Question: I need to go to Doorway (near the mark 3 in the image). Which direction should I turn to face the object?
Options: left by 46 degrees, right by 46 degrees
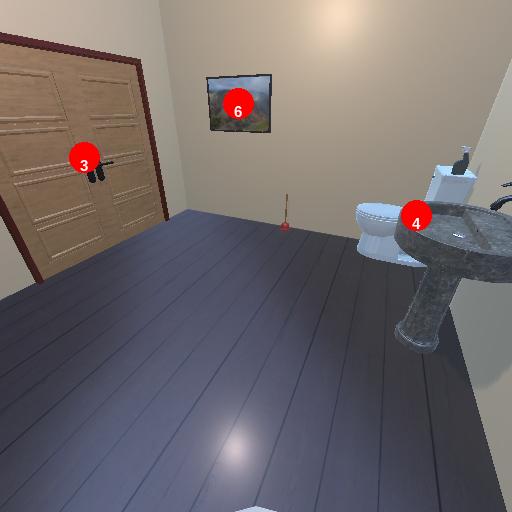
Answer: left by 46 degrees